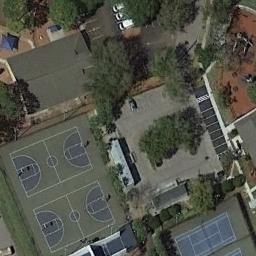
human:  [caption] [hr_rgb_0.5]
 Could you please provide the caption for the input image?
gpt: Two basketball courts are surrounded by many trees next to an open place .

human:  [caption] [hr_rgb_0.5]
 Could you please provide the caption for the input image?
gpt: Two basketball courts and a sport field are next to some trees and a parking lot .

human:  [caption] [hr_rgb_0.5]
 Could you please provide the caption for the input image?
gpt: Two basketball courts surrounded by some trees while a houses, A parking lot and some sport areas beside .

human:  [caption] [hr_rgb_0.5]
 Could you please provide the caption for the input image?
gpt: There are two blue and green basketball courts in the lower left corner .

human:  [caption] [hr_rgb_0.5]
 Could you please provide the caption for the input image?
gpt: Many trees are beside two basketball courts .